Here is the wavelet time-frequency representation (scalogram) of a rolling-element bearing's vibration measurement. What is the most likely bearing condition (normal, inner_race, outer_race, ball)?
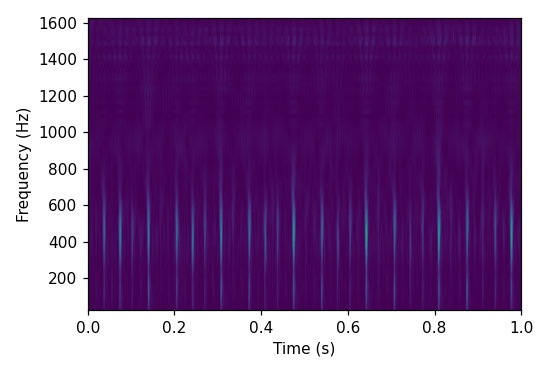
Answer: outer_race